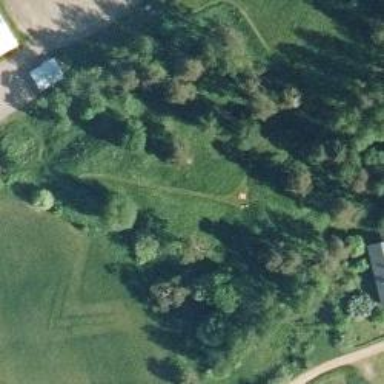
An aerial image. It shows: Park with historical archaeological site that dates back to fortification.